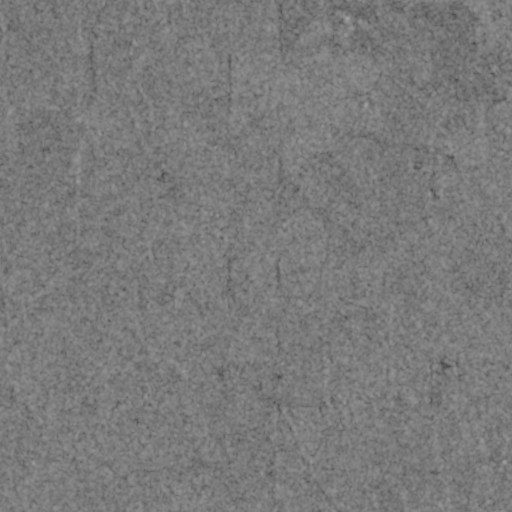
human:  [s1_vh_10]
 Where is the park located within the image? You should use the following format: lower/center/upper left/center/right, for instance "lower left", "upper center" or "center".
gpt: The park is located in the lower center of the image.
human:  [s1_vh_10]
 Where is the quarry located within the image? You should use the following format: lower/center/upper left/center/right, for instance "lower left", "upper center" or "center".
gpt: There is no quarry in the image.

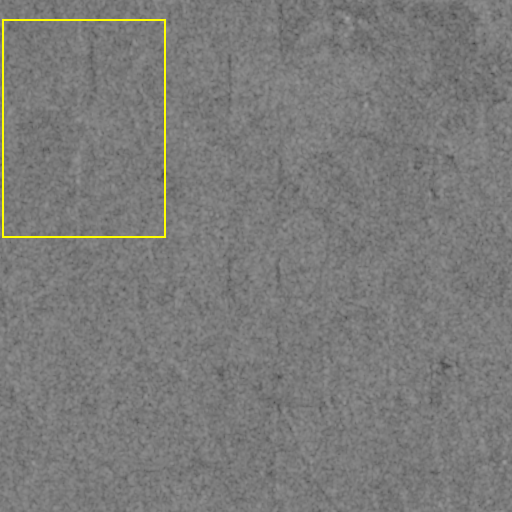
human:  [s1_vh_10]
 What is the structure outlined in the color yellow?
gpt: There is no yellow outline.
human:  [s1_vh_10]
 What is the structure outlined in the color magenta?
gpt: There is no structure outlined in magenta.